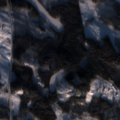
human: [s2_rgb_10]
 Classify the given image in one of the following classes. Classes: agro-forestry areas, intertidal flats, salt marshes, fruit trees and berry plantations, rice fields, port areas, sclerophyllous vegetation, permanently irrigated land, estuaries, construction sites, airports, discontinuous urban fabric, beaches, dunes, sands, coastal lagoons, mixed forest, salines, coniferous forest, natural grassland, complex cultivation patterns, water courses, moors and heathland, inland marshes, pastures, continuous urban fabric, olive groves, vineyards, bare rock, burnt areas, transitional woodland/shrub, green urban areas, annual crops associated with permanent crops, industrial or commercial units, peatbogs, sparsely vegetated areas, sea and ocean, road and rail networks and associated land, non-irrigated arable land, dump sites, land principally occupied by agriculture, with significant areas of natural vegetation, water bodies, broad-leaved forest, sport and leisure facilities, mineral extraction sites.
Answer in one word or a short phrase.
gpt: broad-leaved forest, coniferous forest, mixed forest, transitional woodland/shrub, water bodies